Question: I have a file:

I split the lines so I get this:
<URL>
But I'm only interested in the last item in each of those lists, so 77, 77, 6 etc. Is there a way to obtain them?
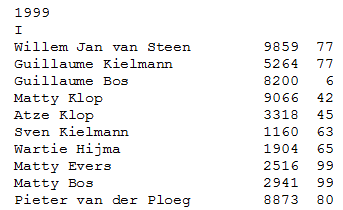
Answer: Assuming you already have that array,
'''
lastItems = [int(i[-1]) for i in yourList[2:]]
'''